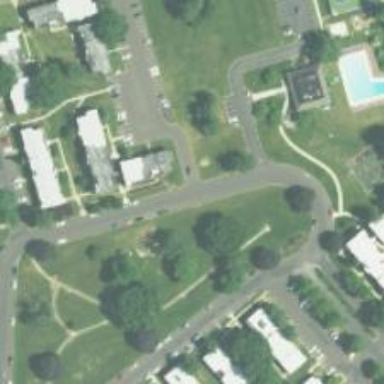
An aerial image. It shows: Residential road.